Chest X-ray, AP view. Patient: 34 years old, sex M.
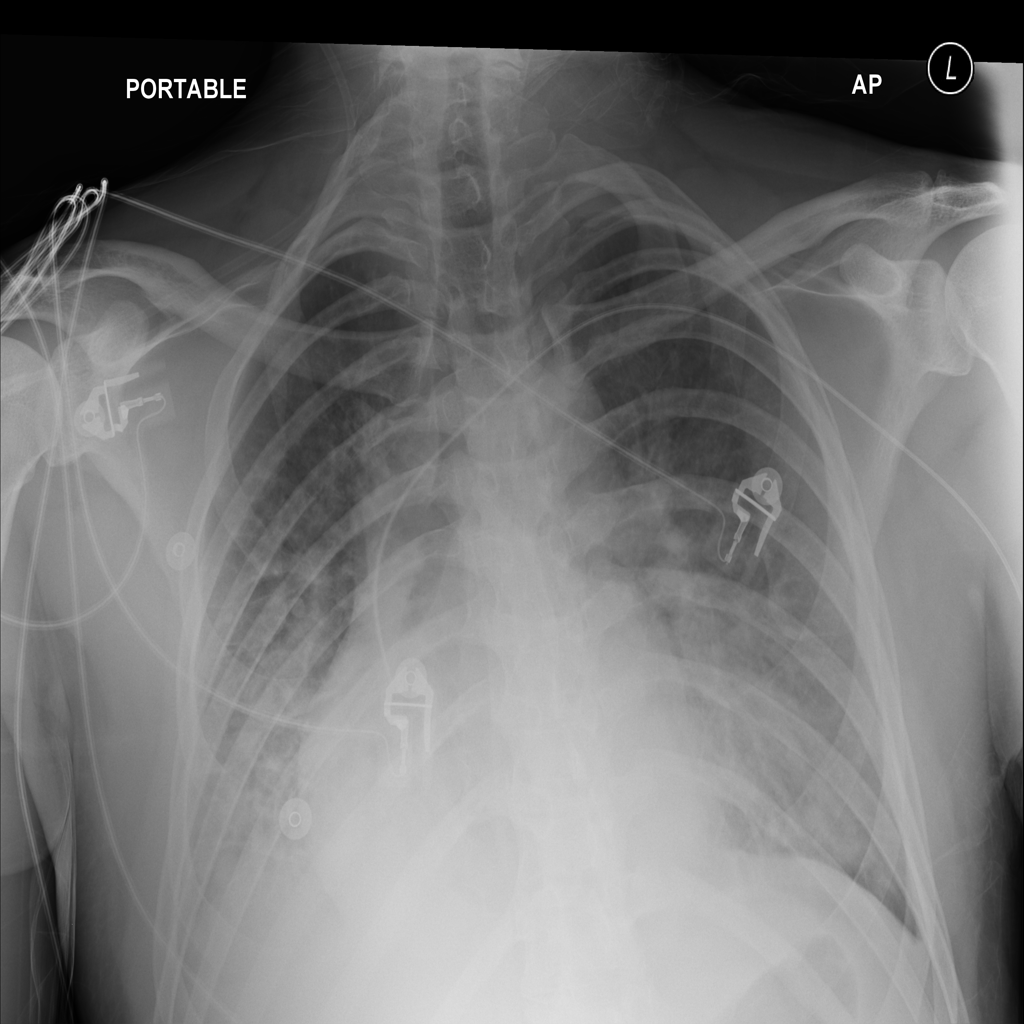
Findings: Effusion, Infiltration